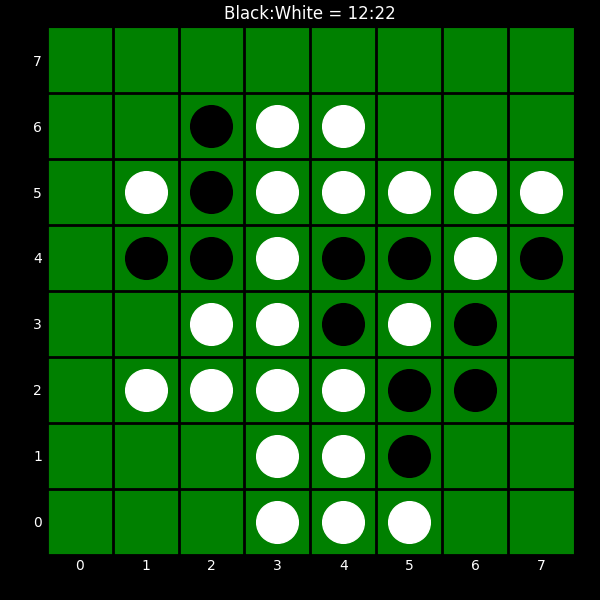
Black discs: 12
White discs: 22